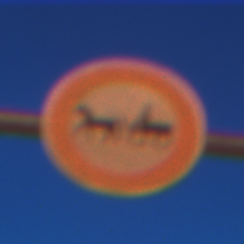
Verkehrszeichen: VerbotGespannfuhrwerke
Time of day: Night
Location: Outdoor (Urban)
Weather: PartlyCloudy
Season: NotSpecified
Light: Artificial